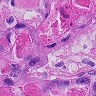
Metastatic tissue present: yes